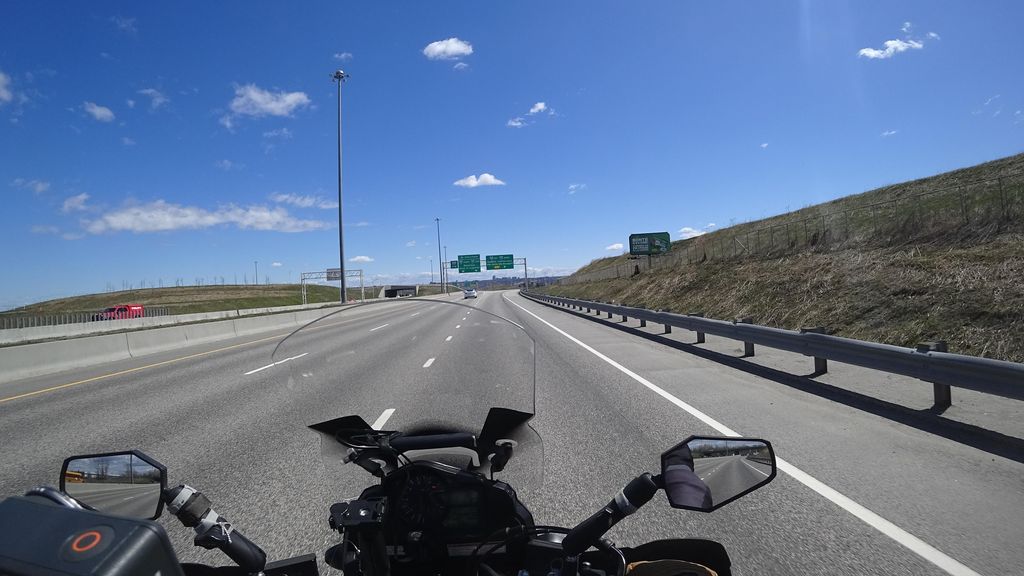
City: quebec_city